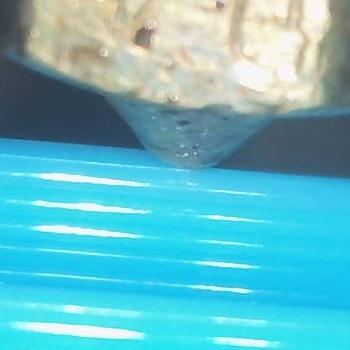
Flow rate: 238%